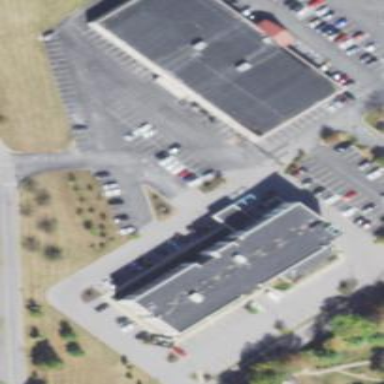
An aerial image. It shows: Building housing bowling alley.